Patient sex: M
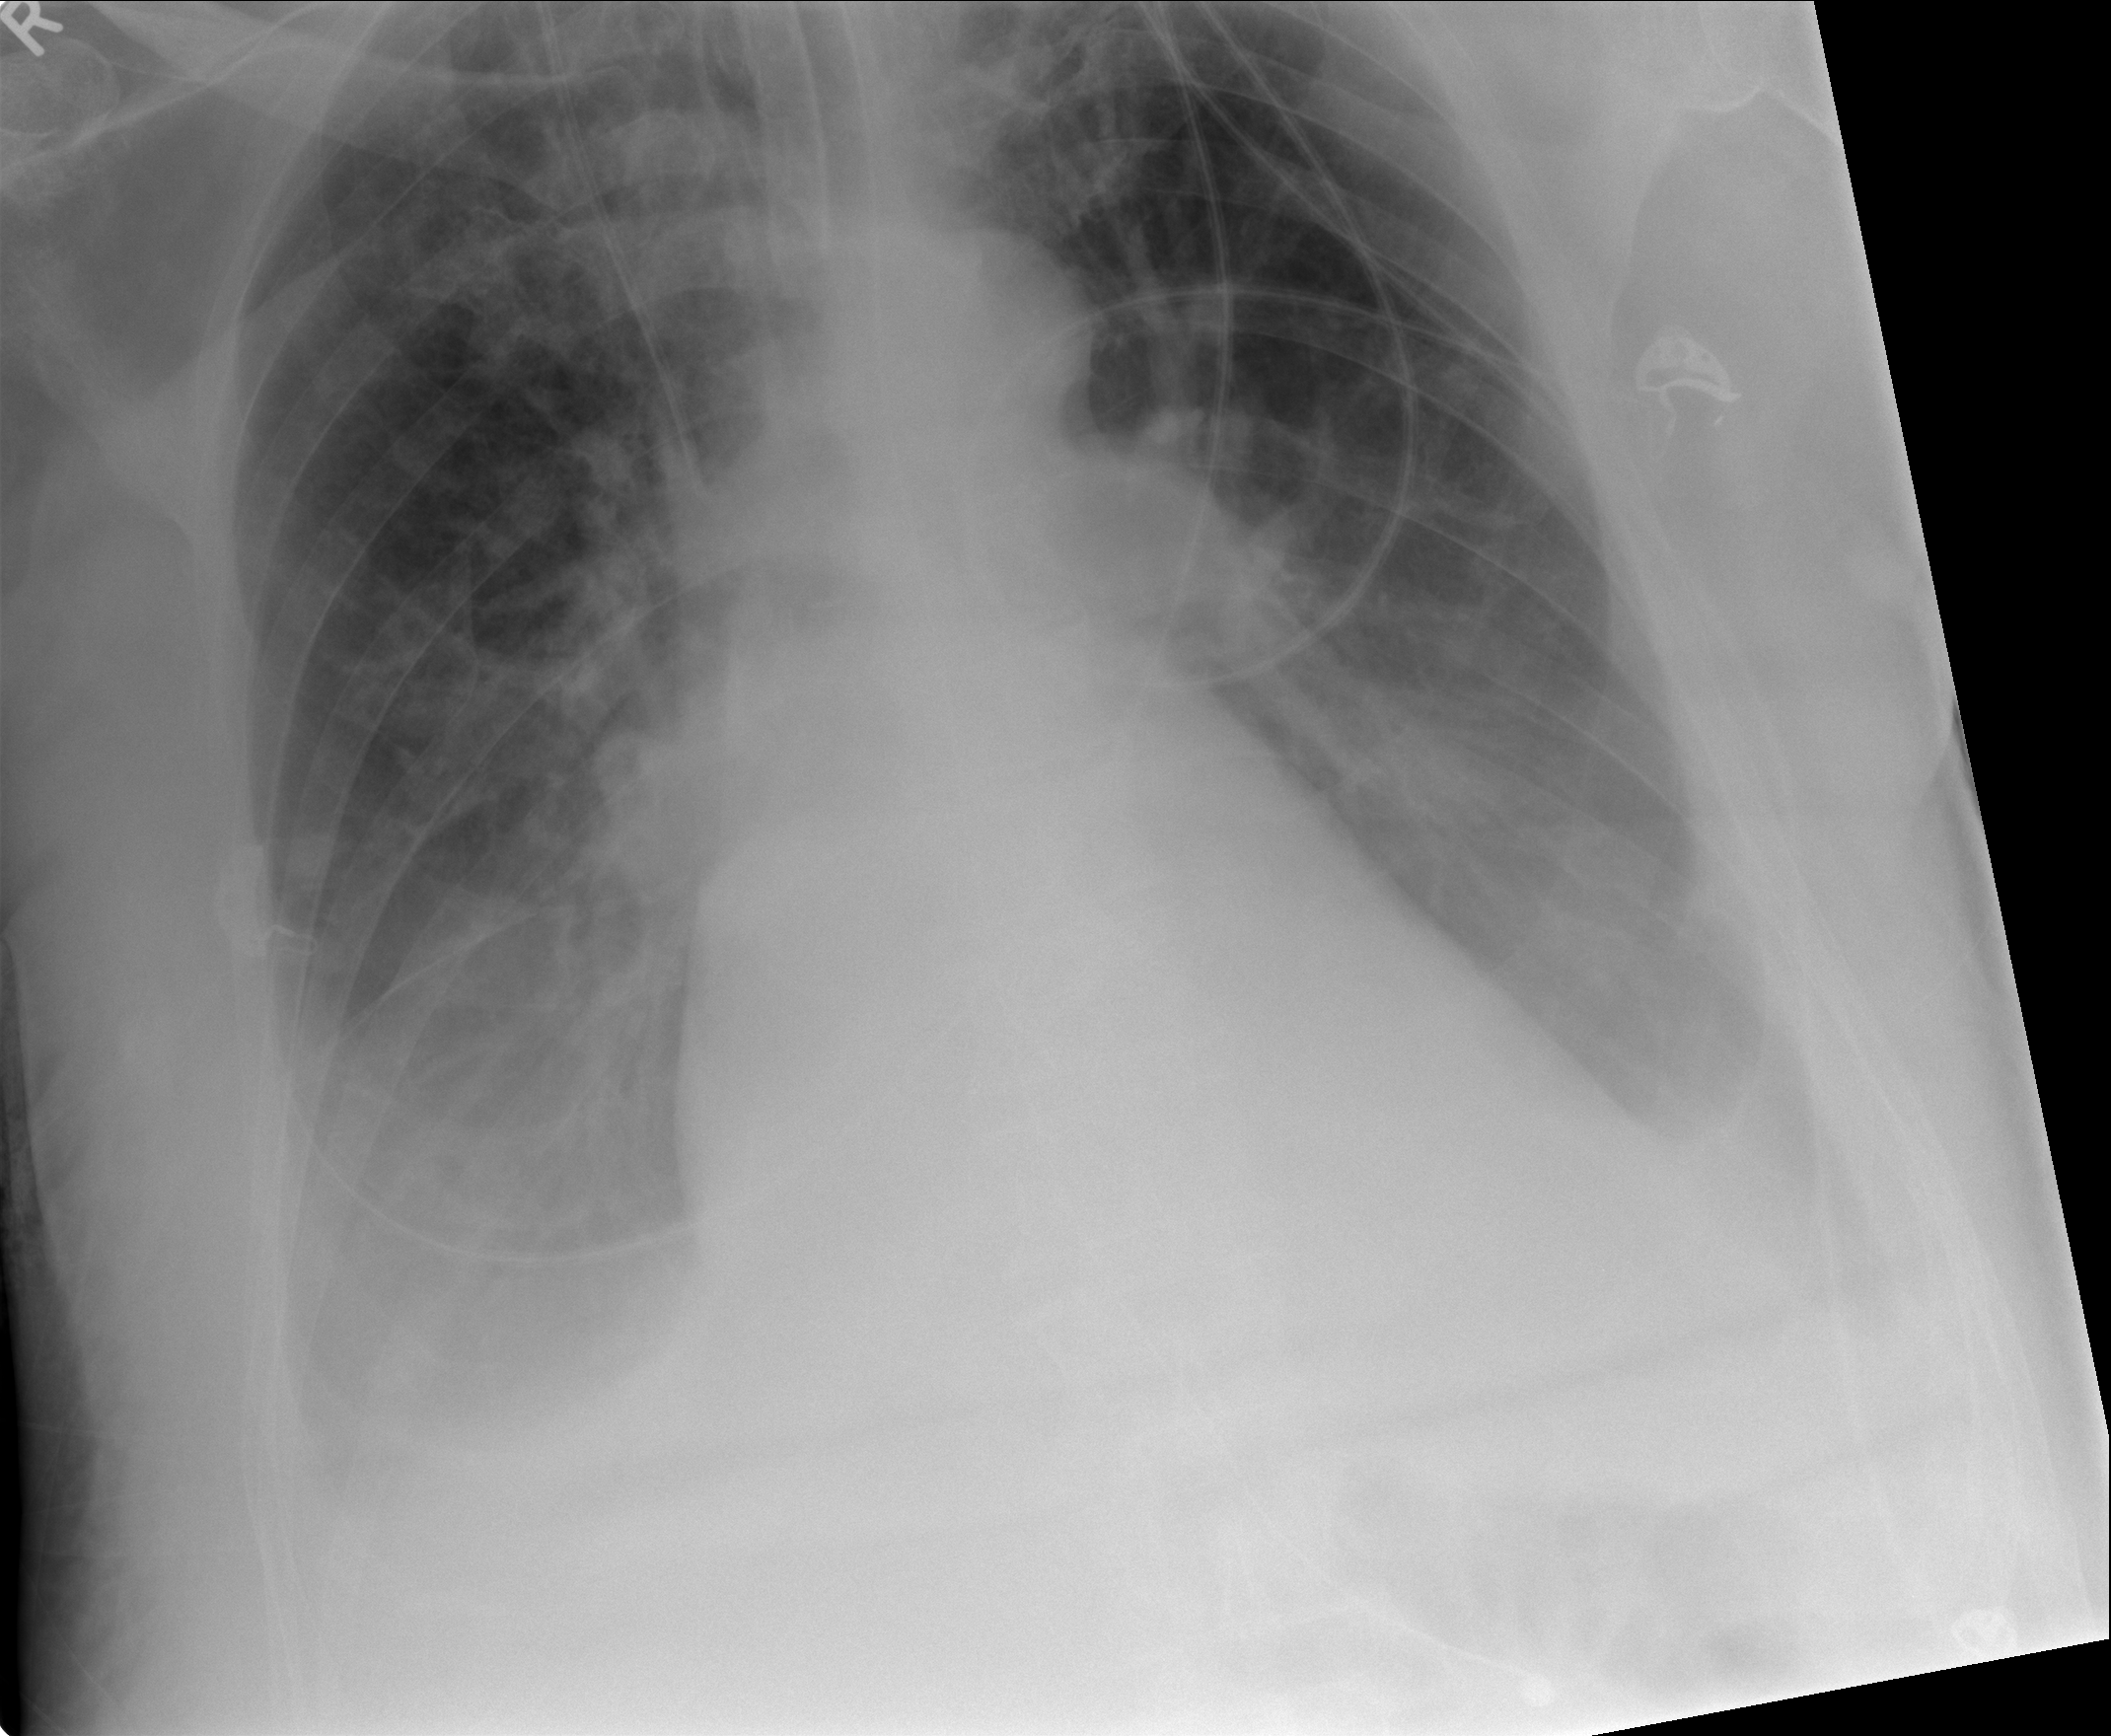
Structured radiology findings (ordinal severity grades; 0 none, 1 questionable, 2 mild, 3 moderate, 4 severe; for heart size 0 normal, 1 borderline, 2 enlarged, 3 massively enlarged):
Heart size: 2
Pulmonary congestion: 0
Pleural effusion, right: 2
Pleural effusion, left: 2
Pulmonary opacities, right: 0
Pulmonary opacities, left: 0
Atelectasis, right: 2
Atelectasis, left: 2